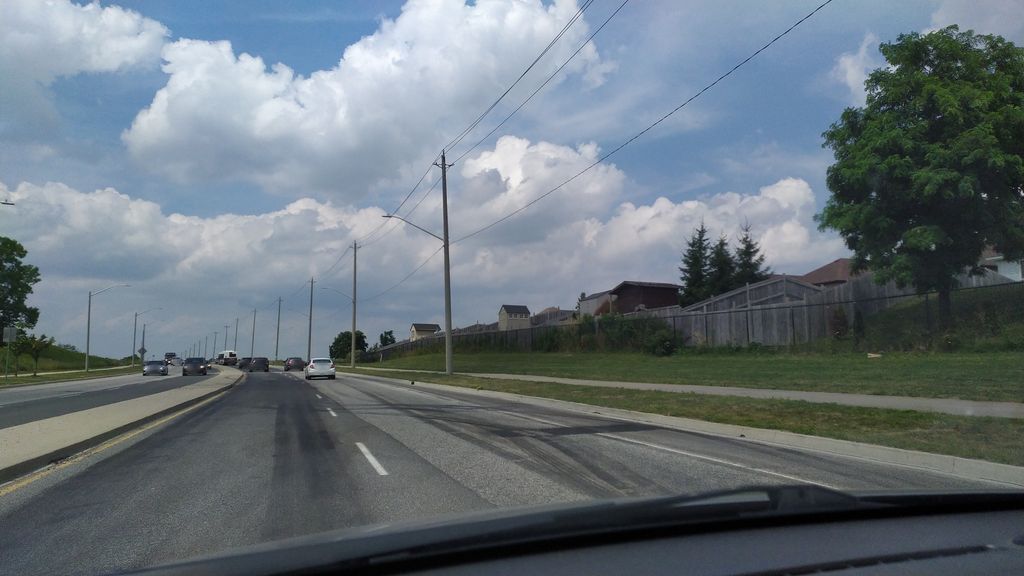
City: kitchener-waterloo